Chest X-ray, PA view. Patient: 55 years old, sex F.
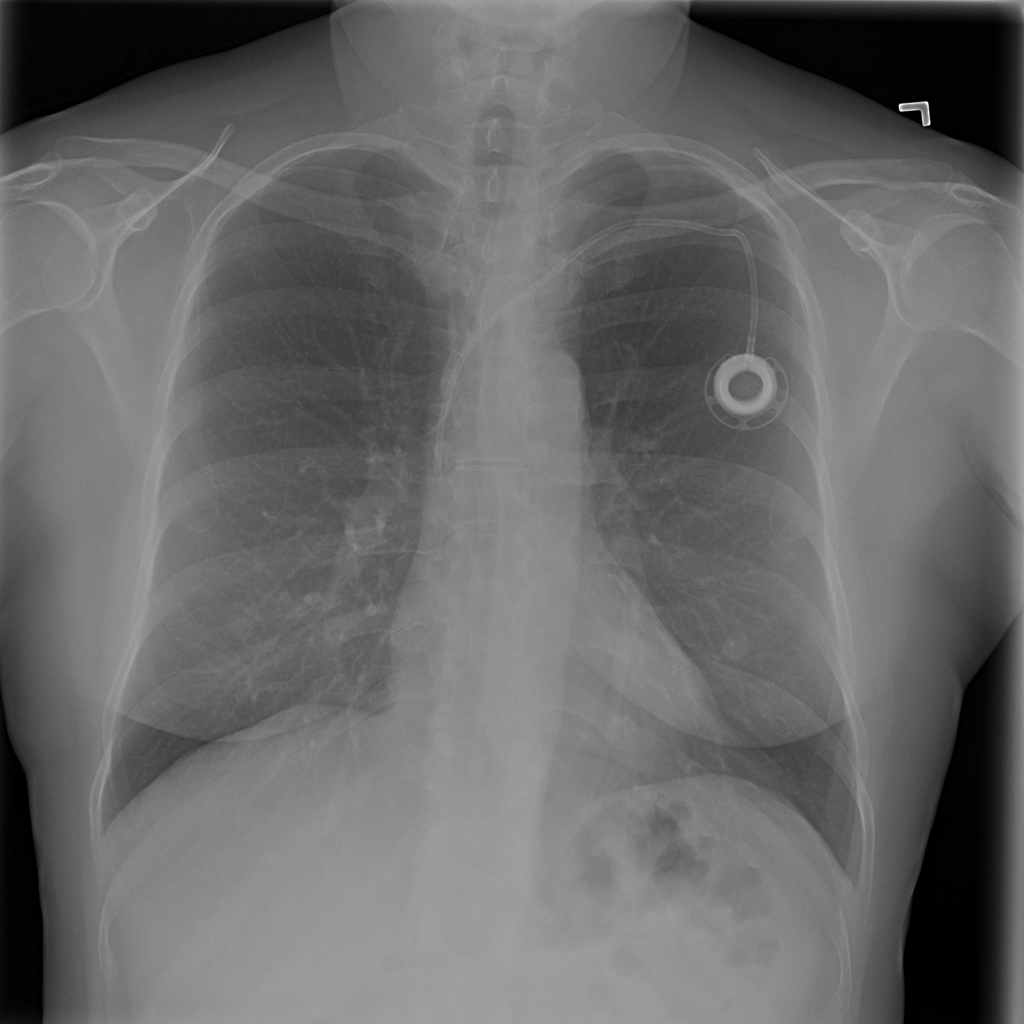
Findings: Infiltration